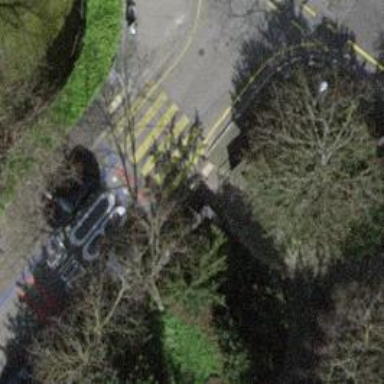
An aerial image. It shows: Uncontrolled crossing on the road.